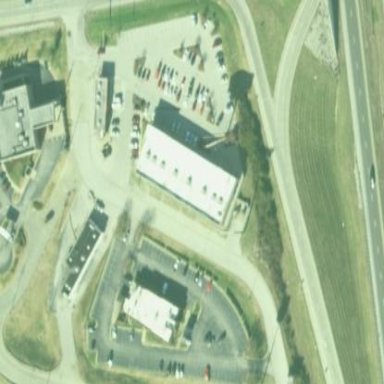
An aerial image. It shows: Commercial building.